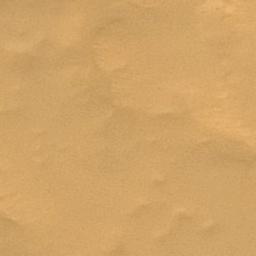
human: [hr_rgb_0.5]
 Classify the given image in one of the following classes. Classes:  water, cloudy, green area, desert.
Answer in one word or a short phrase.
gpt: desert